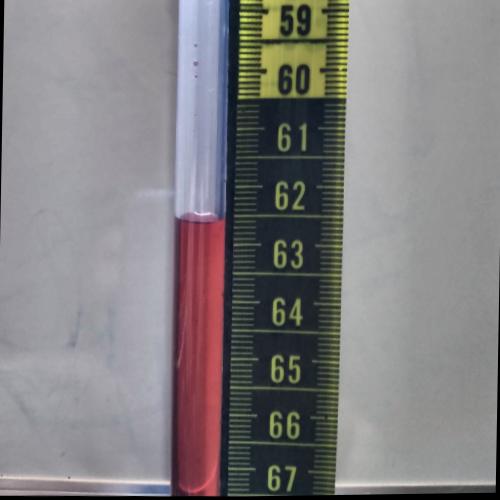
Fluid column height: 62.6 cm